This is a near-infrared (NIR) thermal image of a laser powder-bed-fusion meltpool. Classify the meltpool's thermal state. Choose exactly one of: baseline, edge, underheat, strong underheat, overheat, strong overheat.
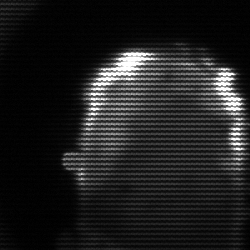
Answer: baseline